Point out the variations between the two images.
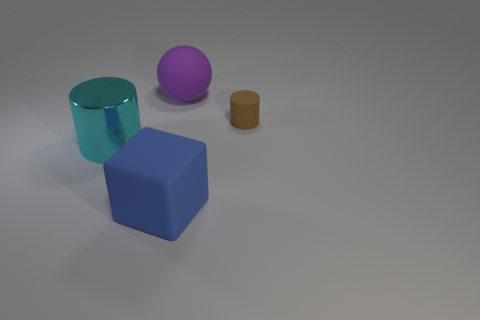
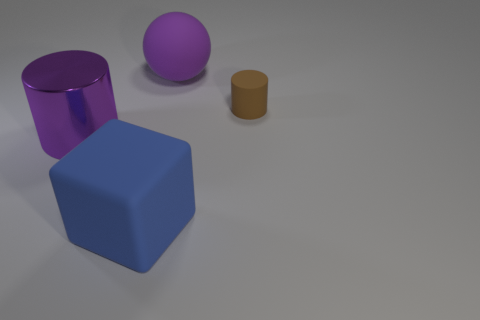
the big metallic object turned purple
the large cyan metallic object turned purple
the large metal thing changed to purple
the large cyan object became purple
the big cyan metal cylinder left of the brown cylinder became purple
the big cyan metallic cylinder left of the small brown rubber thing changed to purple
the big cyan shiny cylinder on the left side of the ball turned purple
the big cyan metallic cylinder left of the purple matte thing changed to purple